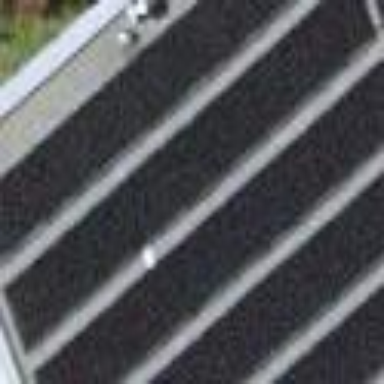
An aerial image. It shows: Solar power generator.